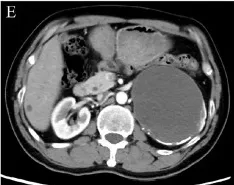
Imaging features of the left renal lesion. , CMP.
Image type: radiology (ct)